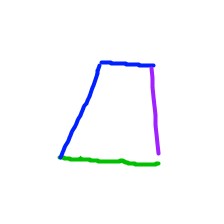
Shape: trapezoid